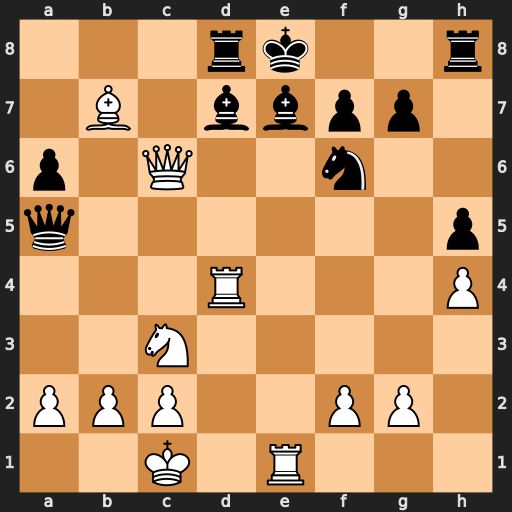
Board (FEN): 3rk2r/1B1bbpp1/p1Q2n2/q6p/3R3P/2N5/PPP2PP1/2K1R3
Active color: w
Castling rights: k
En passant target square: -
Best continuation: Rxe7+ Kxe7 Qd6+ Ke8 Rd3 Rh6 Re3+ Ne4 Rxe4+